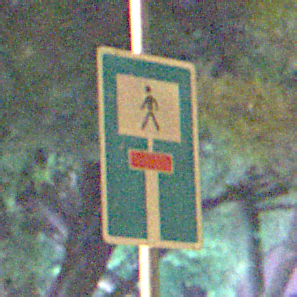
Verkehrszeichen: SackgasseFussgaengerDurchlaessig
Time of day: Night
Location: Outdoor (Suburban)
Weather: PartlyCloudy
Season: NotSpecified
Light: Artificial